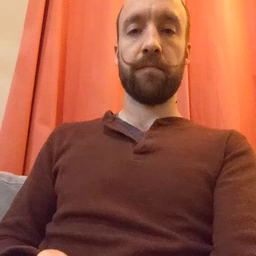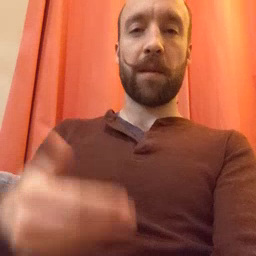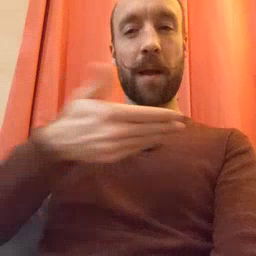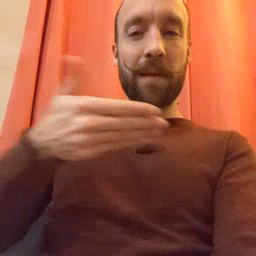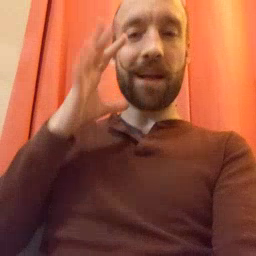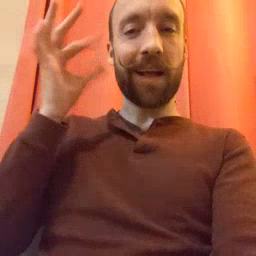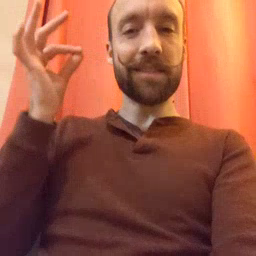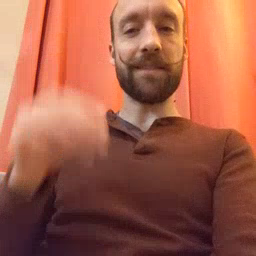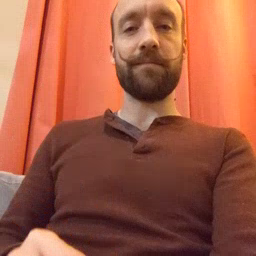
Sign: kitty